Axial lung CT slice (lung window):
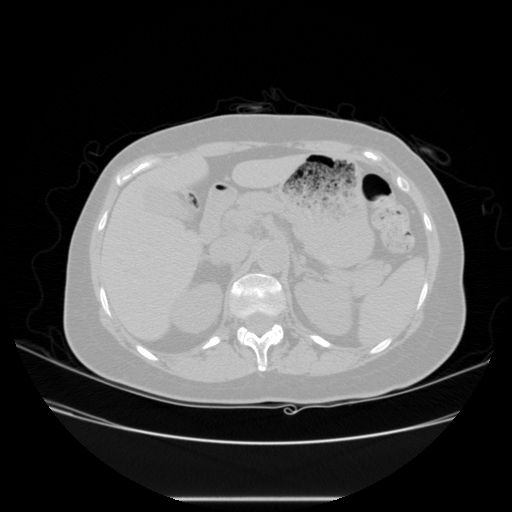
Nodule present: no